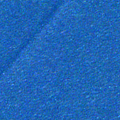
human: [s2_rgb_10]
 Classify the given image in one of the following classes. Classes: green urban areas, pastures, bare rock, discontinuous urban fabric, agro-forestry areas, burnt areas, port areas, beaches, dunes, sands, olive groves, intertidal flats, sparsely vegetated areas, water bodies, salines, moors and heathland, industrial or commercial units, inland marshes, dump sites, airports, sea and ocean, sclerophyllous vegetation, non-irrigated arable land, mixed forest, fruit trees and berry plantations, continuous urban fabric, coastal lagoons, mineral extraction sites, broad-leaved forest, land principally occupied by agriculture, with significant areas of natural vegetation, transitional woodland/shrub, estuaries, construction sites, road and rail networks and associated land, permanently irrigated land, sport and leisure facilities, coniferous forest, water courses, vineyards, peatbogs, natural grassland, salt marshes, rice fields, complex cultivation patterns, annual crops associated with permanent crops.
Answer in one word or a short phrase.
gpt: sea and ocean